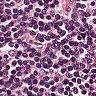
Metastatic tissue present: no